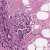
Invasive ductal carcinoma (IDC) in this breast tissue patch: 0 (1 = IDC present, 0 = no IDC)